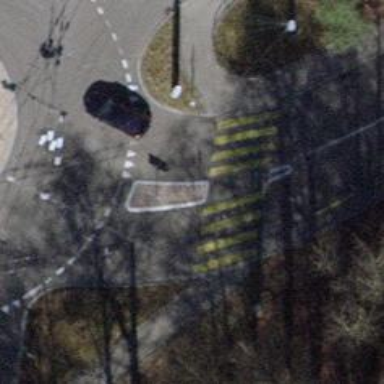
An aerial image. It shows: Zebra crossing with pedestrian island.